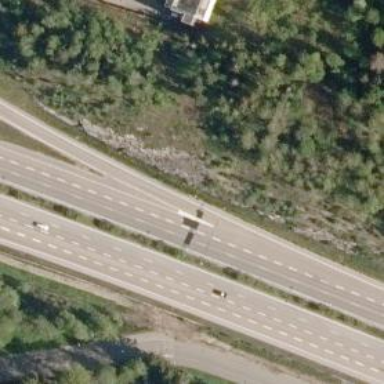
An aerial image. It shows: Motorway link road with asphalt surface. The road belongs to the tertiary functional class.